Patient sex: F
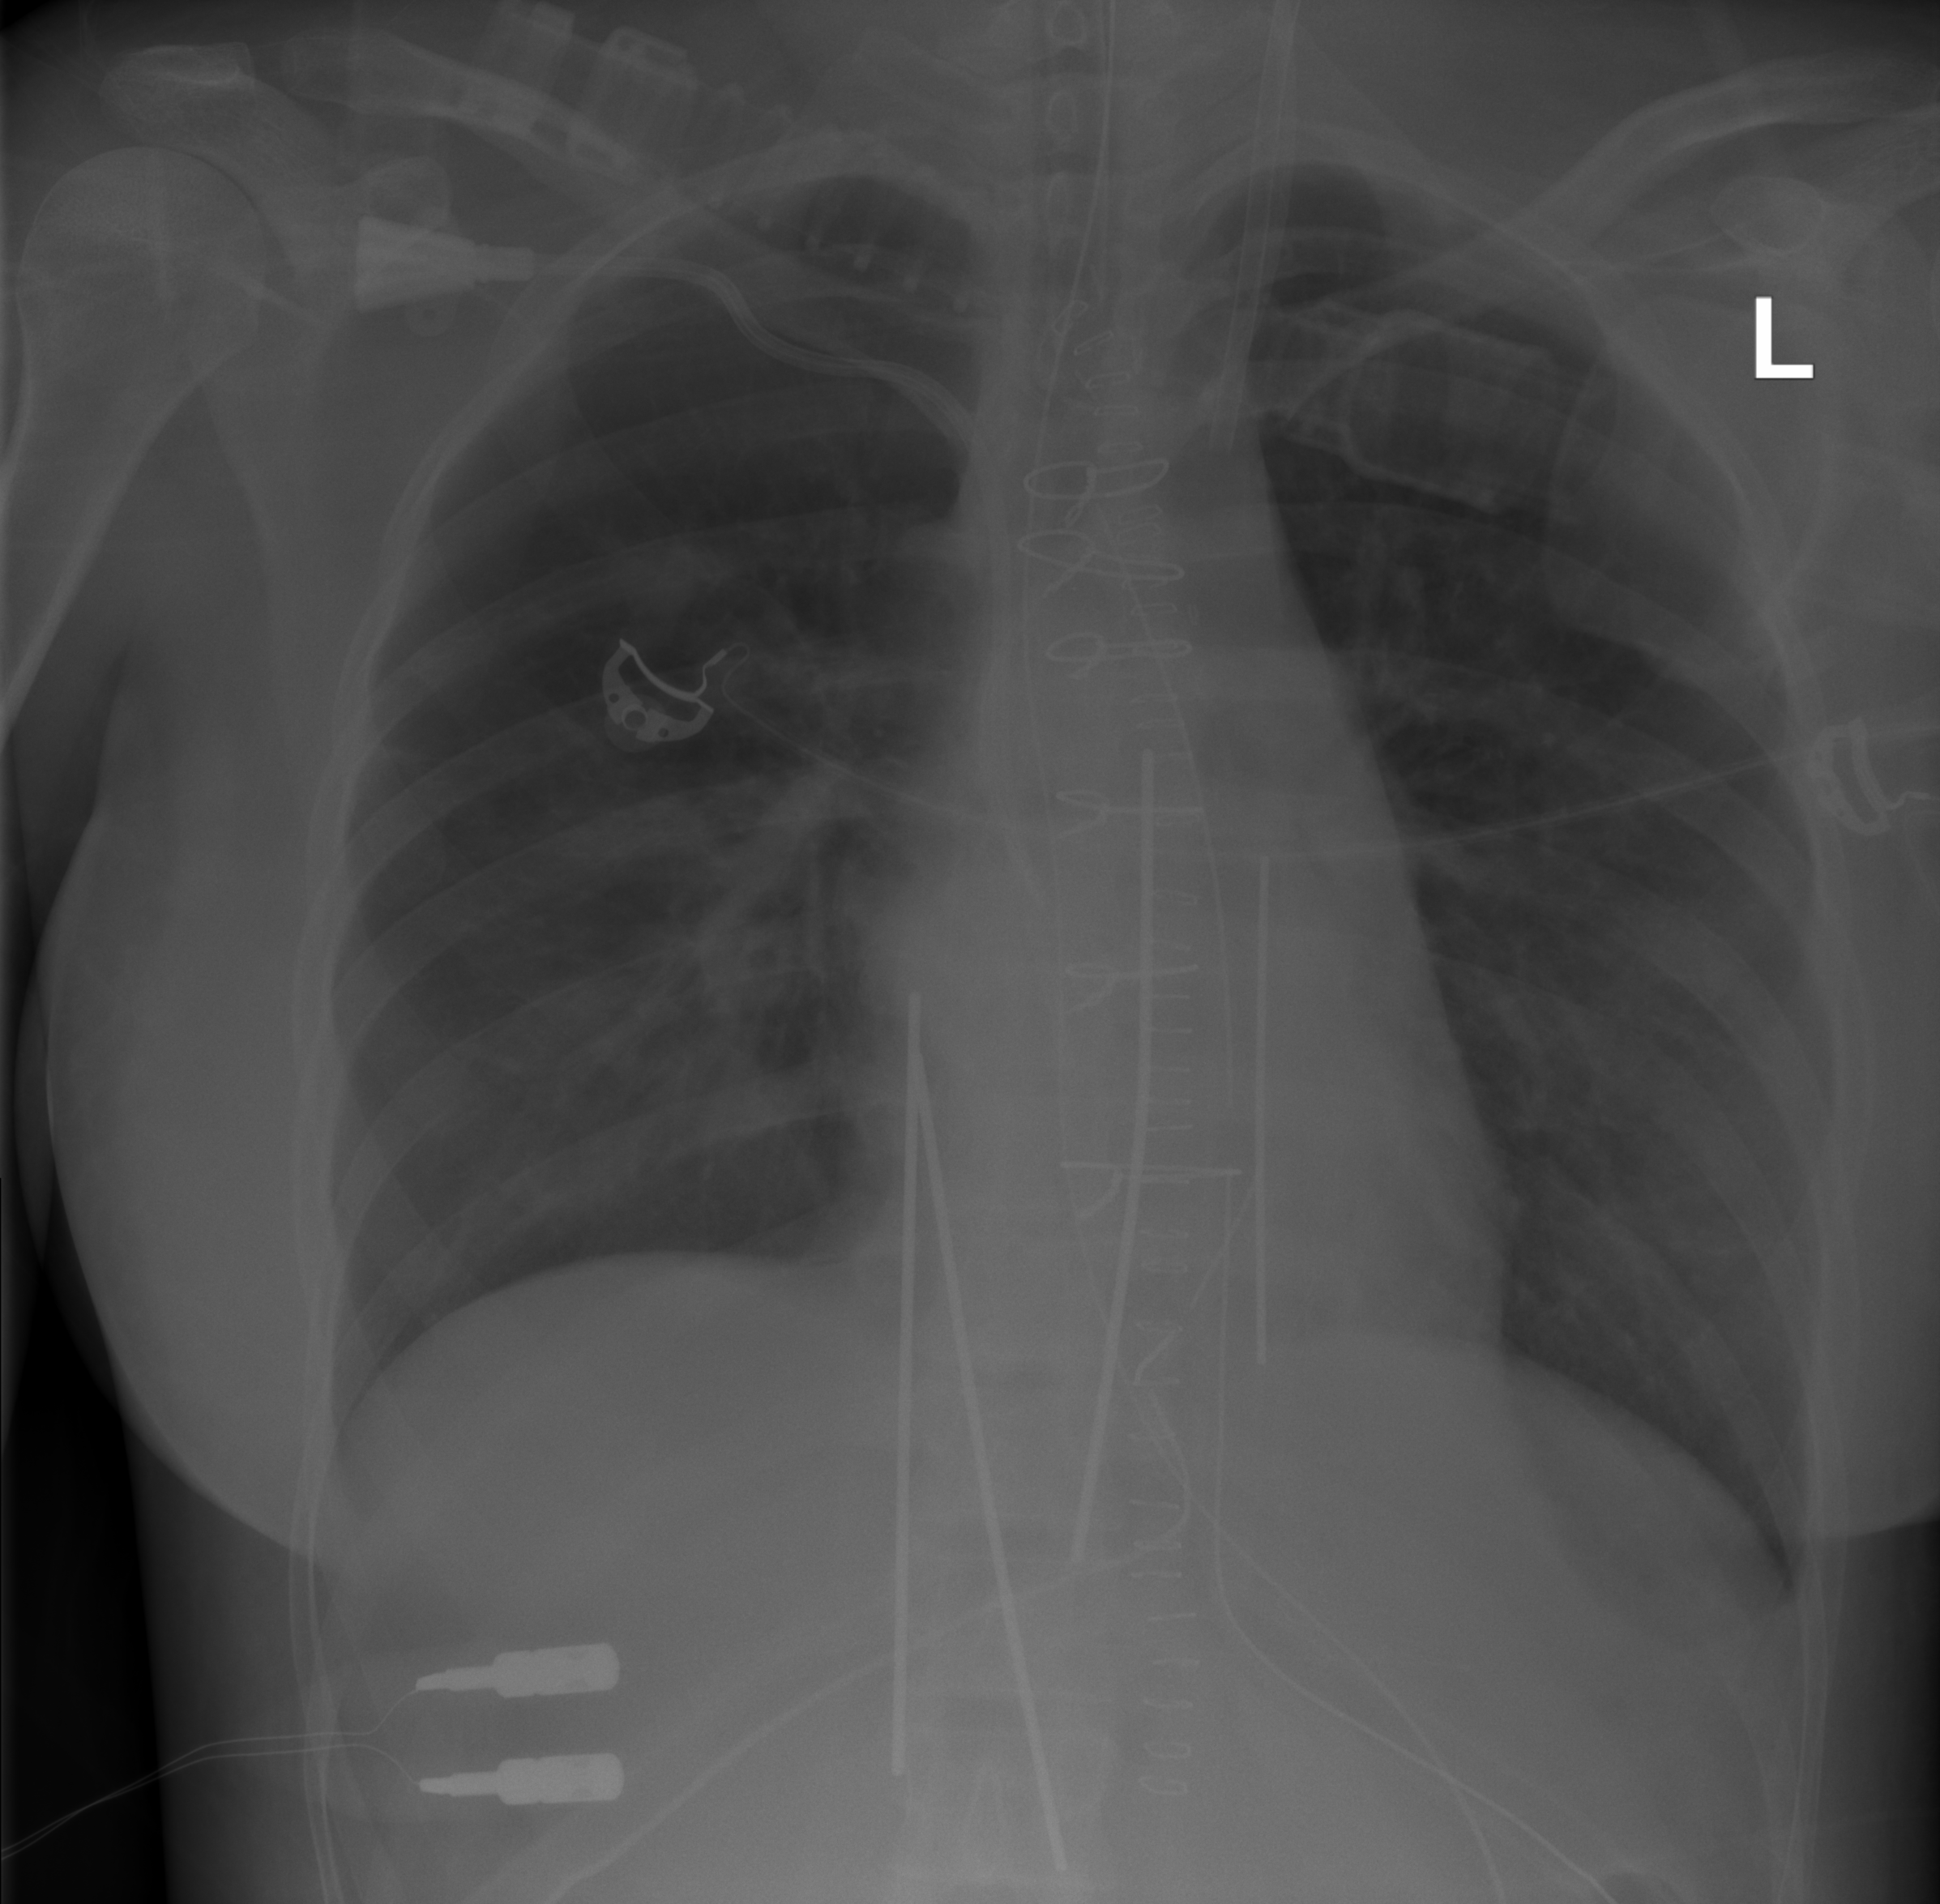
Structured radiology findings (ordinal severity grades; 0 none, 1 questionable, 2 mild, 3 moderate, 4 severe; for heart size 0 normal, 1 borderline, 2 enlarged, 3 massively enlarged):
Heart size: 0
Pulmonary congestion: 0
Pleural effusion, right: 0
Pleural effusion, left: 0
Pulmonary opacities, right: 0
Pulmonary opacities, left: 0
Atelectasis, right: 0
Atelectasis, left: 0